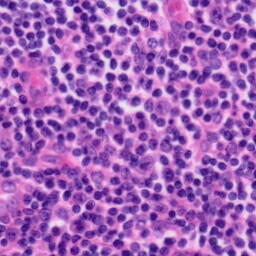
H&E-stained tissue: Tonsil